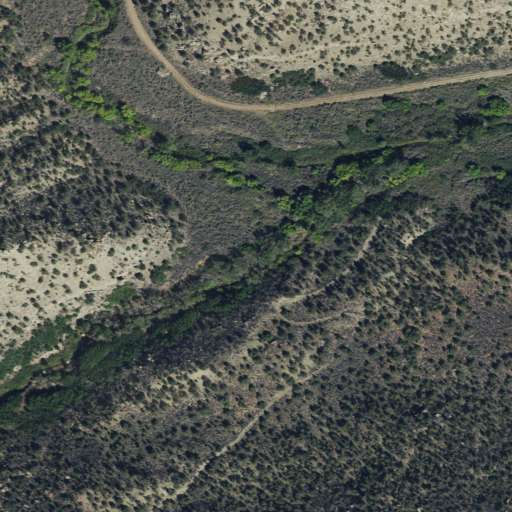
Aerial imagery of valley in Utah named Horse Canyon containing evergreen forest, shrub, and woody wetlands